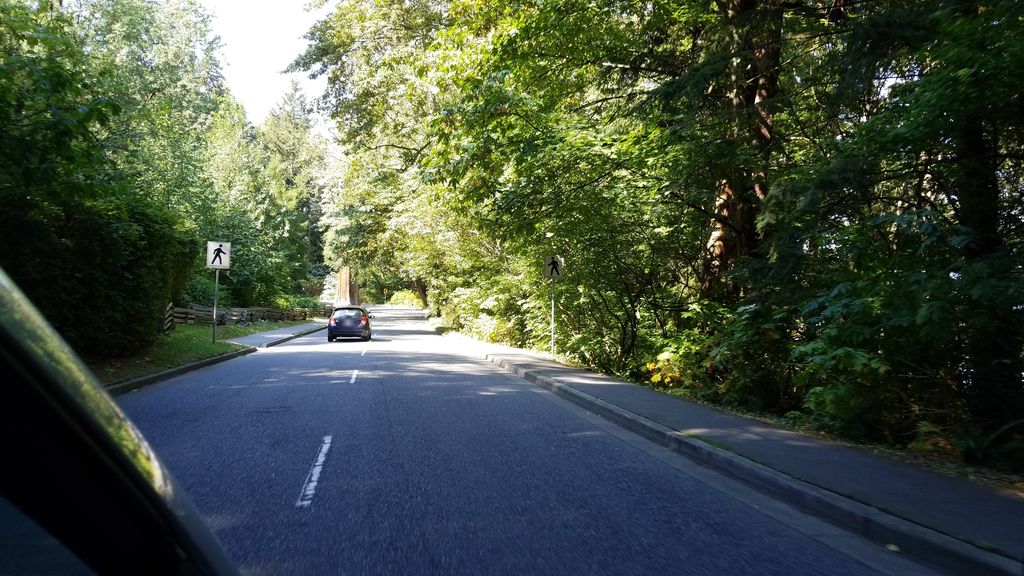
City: vancouver